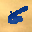
Label: 6